Question: This may be a very silly question to others but I just came across something like this
'''
<div class = "inventory.InStock"></div>
'''
I don't know how much about CSS and tried to search in Google by Nested CSS / Modular CSS but may be I am in the wrong direction.
What it is and how to use it?

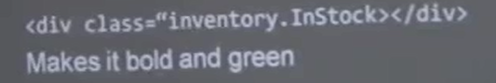
Answer: It looks like a CSS class name with a '.' character. You can style it by escaping the character in your CSS file:
'''
inventory\.InStock {
/* your styles here */
}
'''
Or by using attribute selectors:
'''
div[class="inventory.InStock"] {
/* your styles here */
}
'''
However, there will definitely be browsers that do not support this.